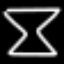
Label: hourglass